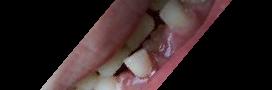
Condition: hypodontia